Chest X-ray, AP view. Patient: 57 years old, sex M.
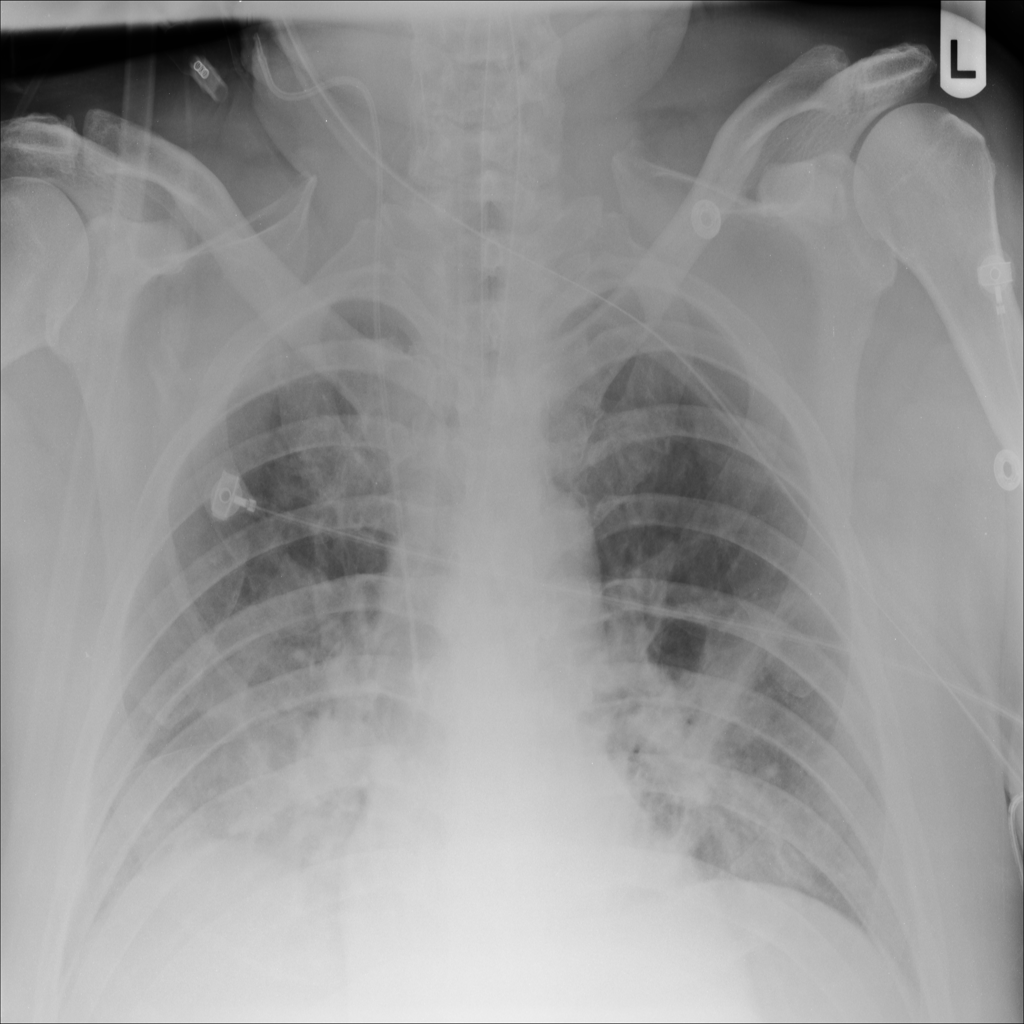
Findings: Atelectasis, Infiltration